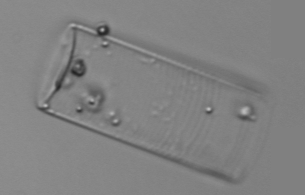
Label: Guinardia_flaccida